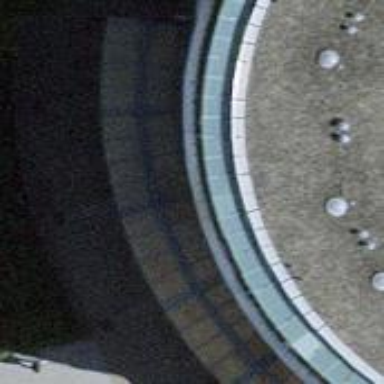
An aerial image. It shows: View of roof of building.